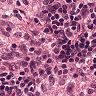
Metastatic tissue present: no